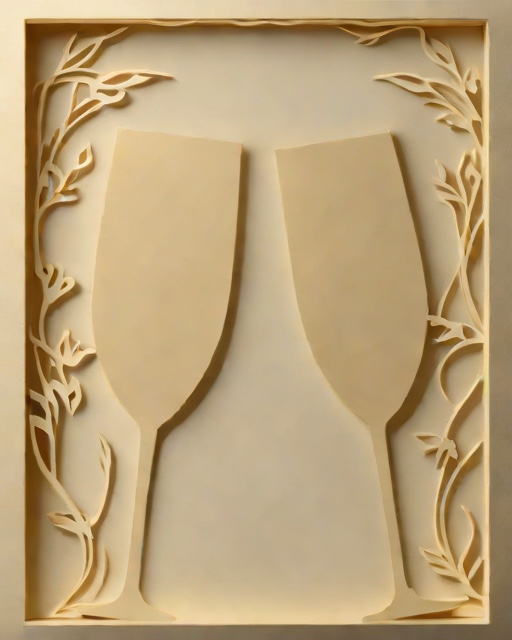
Category: Wedding